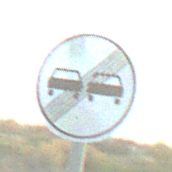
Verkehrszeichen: EndeUeberholverbot
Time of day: SunriseSunset
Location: Outdoor (Nature)
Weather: PartlyCloudy
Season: NotSpecified
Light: Natural